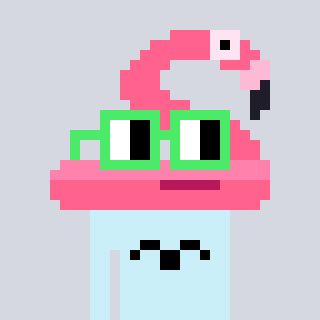
a pixel art character with square light green glasses, a flamingo-shaped head and a cold-colored body on a cool background